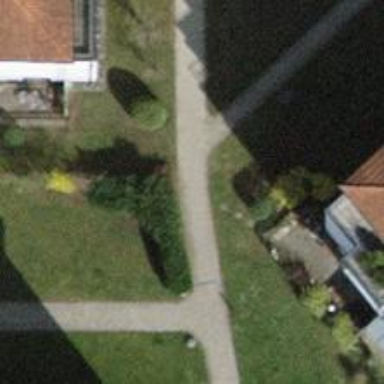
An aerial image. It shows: Alley designated as footway.